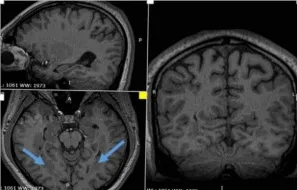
(A) Three-dimensional (3D) MRI showing bilateral periventricular heterotopia and overlying polymicrogyria.
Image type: radiology (mri)